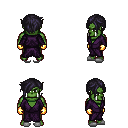
a pixel art fantasy rpg character, male body template, orc, green skin, purple robe, magenta pants, raven pixie cut hairstyle, gold gloves, white slippers, four views (front, back, left, right), 2x2 character sprite sheet, small pixel art, hard edges, no anti-aliasing